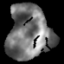
Tissue: lung
Cell type: Others
Senescence score: 0.2225
Nuclear area (px): 2281
Mean DAPI intensity: 116.413